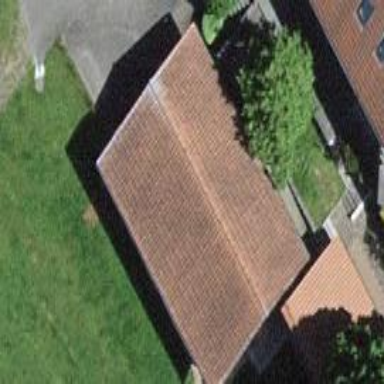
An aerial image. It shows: Garage.